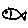
Label: fish